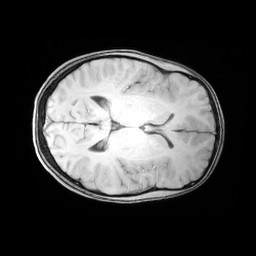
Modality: MP2RAGE
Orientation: axial
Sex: female
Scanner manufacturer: siemens
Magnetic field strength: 3 T
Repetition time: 5 s
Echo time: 0.00355 s